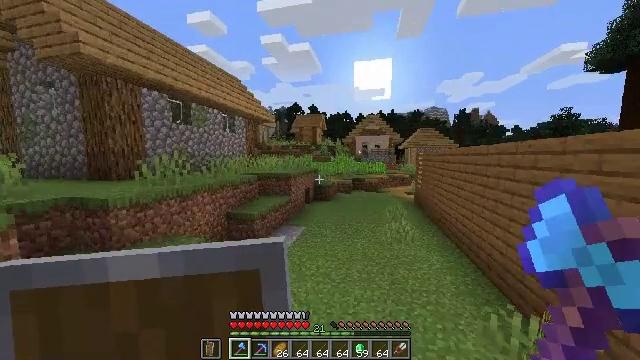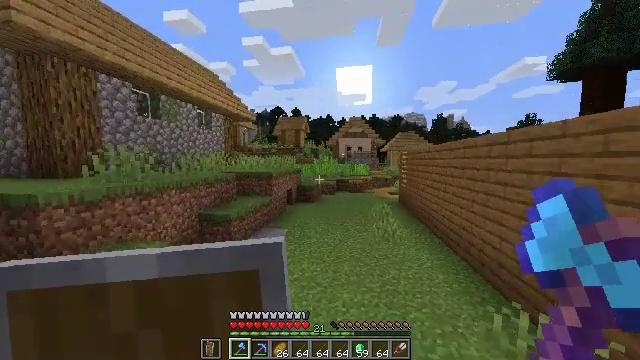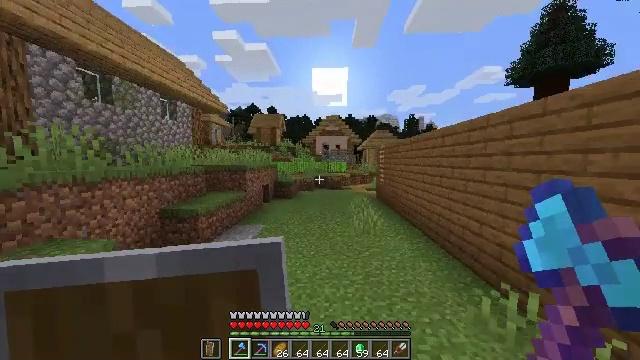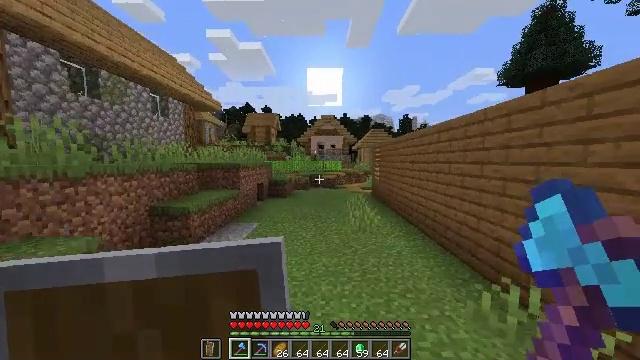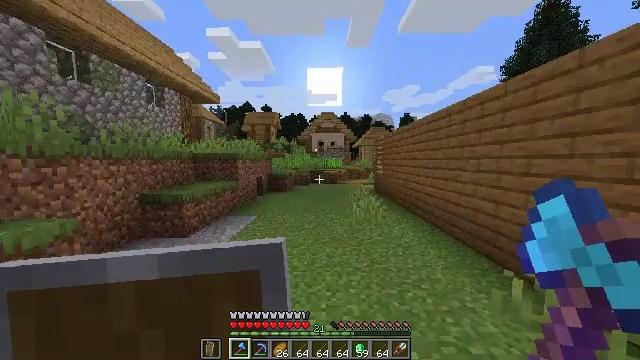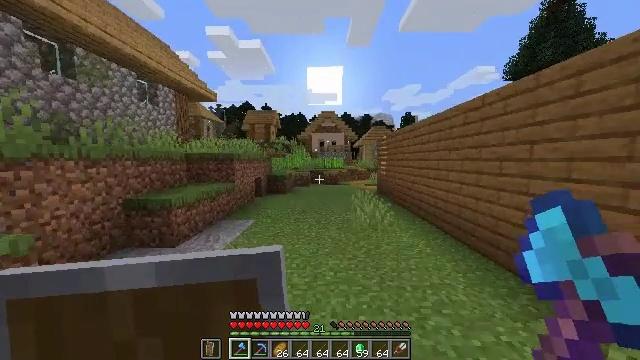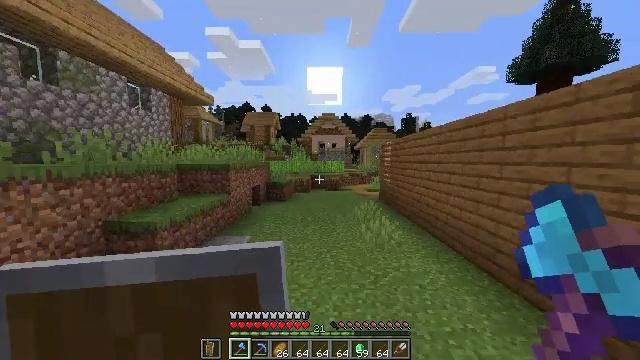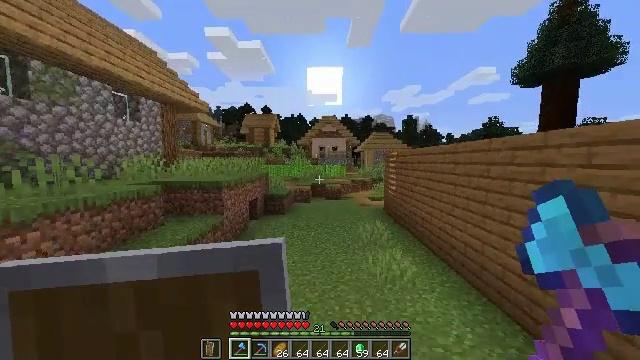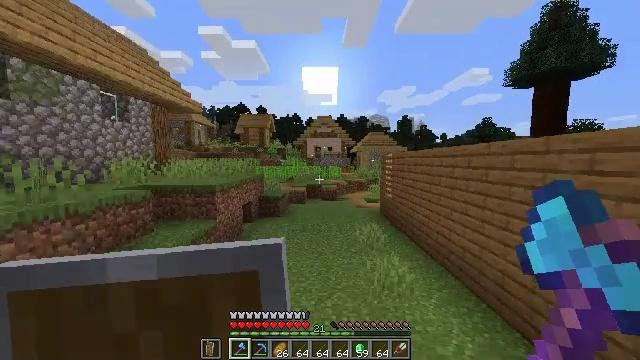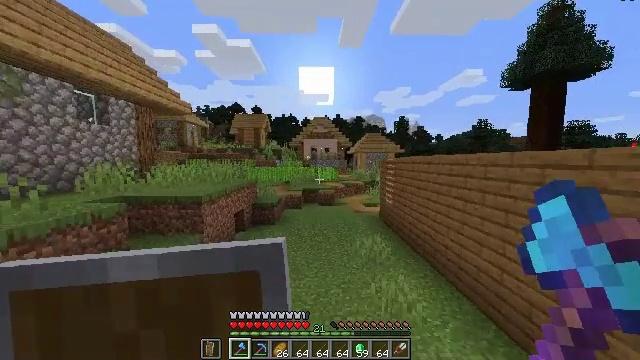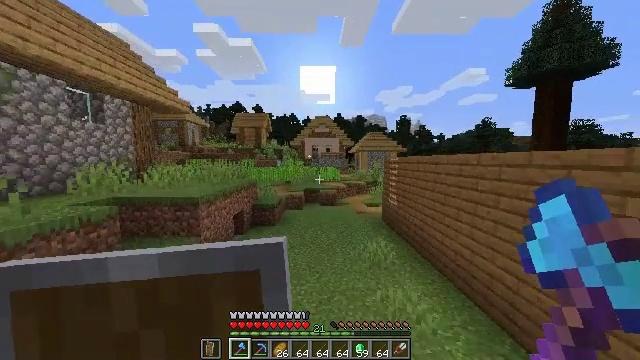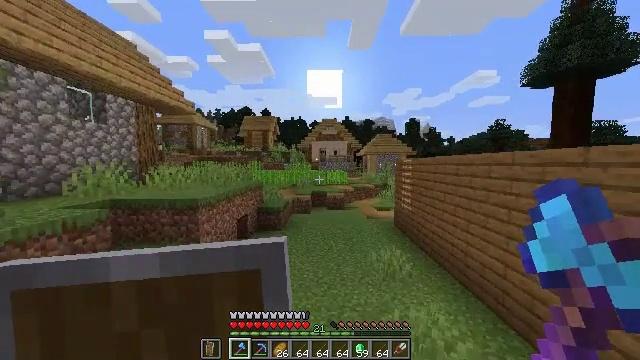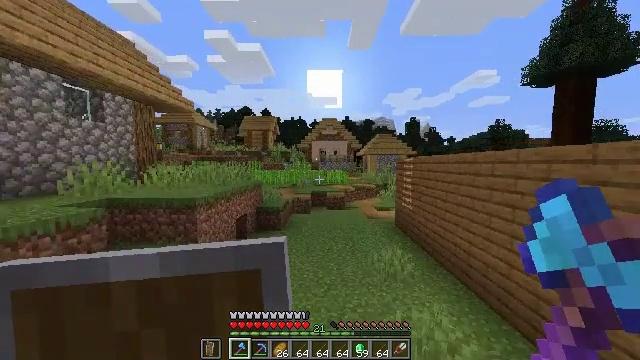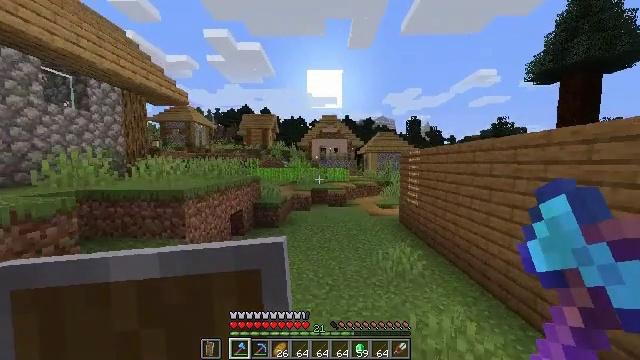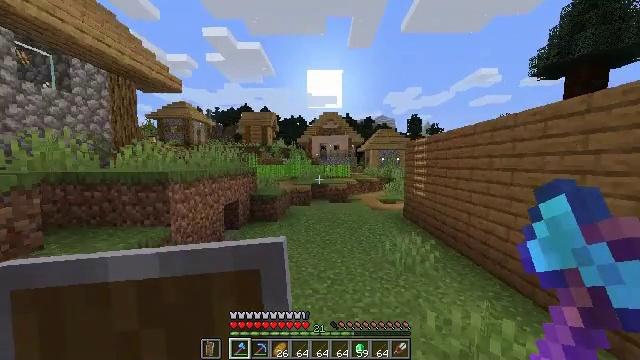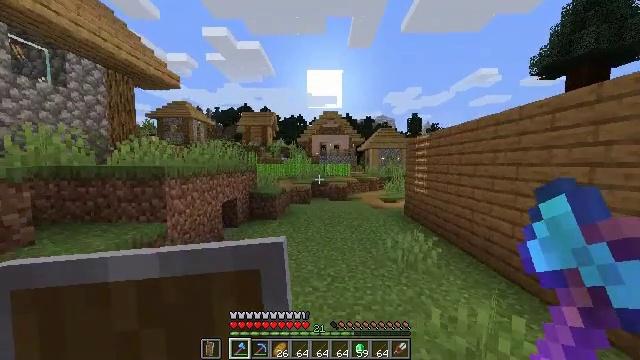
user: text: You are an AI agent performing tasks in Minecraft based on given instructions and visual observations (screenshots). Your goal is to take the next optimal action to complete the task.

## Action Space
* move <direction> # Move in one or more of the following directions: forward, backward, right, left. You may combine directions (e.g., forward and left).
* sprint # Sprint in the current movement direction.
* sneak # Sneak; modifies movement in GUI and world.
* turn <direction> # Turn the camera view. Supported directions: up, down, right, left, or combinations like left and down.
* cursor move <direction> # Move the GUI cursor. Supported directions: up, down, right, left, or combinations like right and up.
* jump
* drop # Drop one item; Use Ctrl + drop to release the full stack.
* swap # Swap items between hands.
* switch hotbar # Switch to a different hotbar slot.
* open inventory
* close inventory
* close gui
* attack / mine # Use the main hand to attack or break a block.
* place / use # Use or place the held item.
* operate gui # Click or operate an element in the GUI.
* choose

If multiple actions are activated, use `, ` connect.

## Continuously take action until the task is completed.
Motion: motion action
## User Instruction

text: Mine the yellow stained glass pane to remove it.
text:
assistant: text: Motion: move forward, turn right and up, jump
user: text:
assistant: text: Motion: move forward, turn right, jump
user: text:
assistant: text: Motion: move forward, turn right, jump
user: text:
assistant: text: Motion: move forward, jump
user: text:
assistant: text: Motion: move forward, jump
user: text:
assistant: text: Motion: move forward, jump
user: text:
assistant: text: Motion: move forward, jump
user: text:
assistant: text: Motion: move forward, turn right, jump
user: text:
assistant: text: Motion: move forward, turn right, jump
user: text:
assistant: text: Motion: move forward, jump
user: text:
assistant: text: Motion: move forward, turn left, jump
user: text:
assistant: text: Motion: move forward, jump
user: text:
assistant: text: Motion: move forward, jump
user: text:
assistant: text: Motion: move forward, jump
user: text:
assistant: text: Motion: move forward, jump
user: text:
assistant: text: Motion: move forward, jump
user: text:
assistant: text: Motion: move forward, turn right, jump
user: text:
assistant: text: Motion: move forward, turn right, jump
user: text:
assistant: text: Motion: move forward, turn right, jump
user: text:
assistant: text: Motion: move forward, turn right, jump
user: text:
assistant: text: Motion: move forward, jump
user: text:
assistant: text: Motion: move forward, jump
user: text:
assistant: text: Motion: move forward, jump
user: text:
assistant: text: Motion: move forward, jump
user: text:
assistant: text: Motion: move forward, jump
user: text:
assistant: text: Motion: move forward, jump
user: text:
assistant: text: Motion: move forward, jump
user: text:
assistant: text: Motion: move forward, jump
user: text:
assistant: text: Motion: move forward, jump
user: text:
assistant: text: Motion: move forward, jump